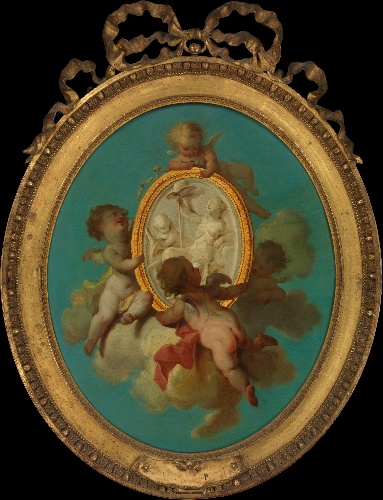
Title: Putti with a Medallion
Artist: Charles Dominique Joseph Eisen
Artist bio: French, Valenciennes 1720–1778 Brussels
Object type: Painting
Classification: Paintings
Medium: Oil on wood
Dimensions: Oval, 25 1/2 x 21 1/4 in. (64.8 x 54 cm)
Department: European Paintings
Credit line: Gift of J. Pierpont Morgan, 1906
Accession year: 1907
Repository: Metropolitan Museum of Art, New York, NY
Tags: Medallions|Putti